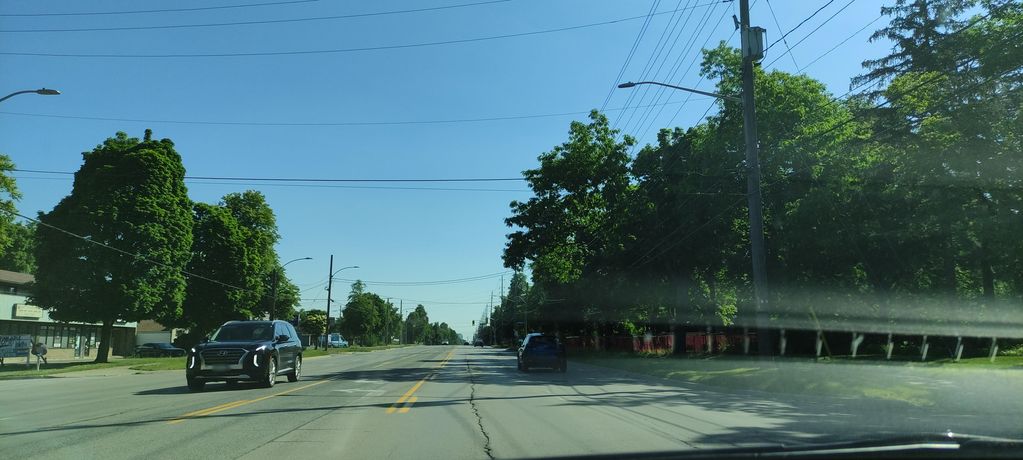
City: hamilton